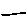
Label: line